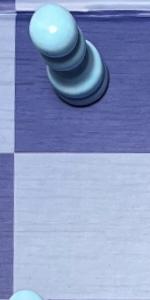
Label: Empty